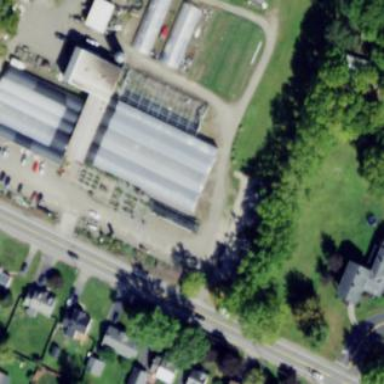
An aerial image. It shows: Greenhouse.